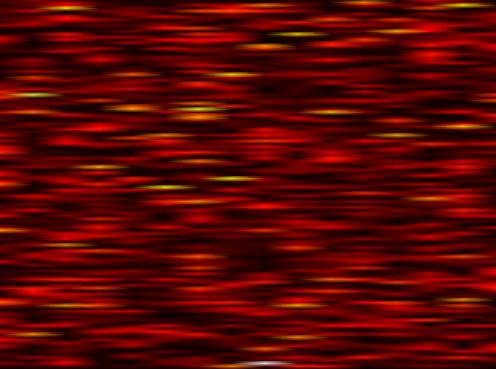
Label: OFDM